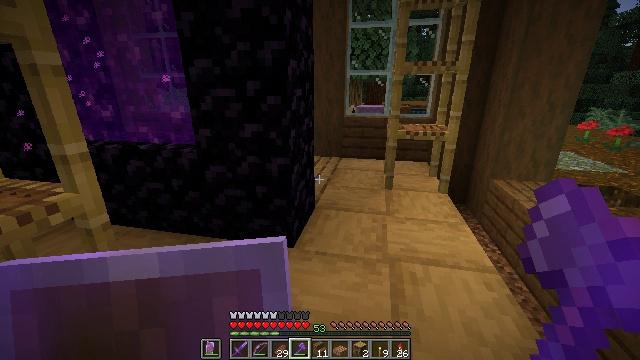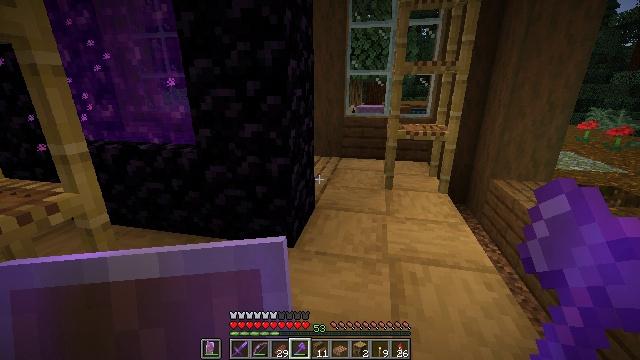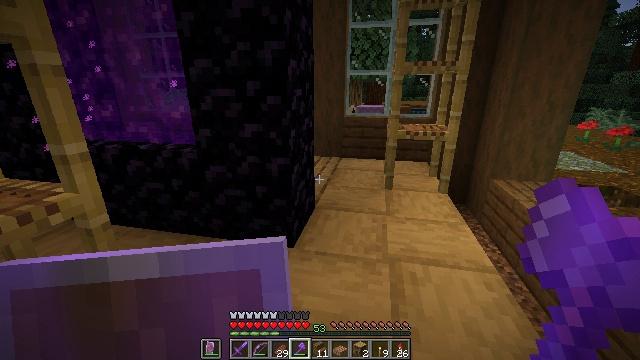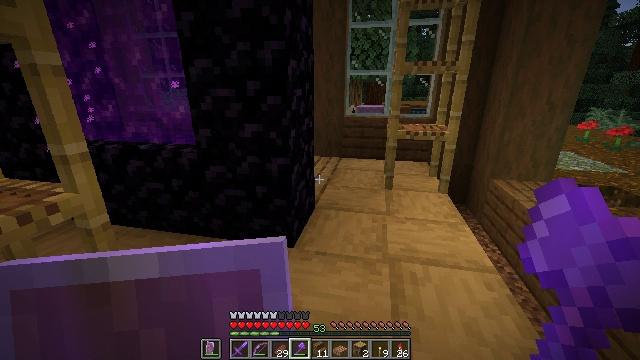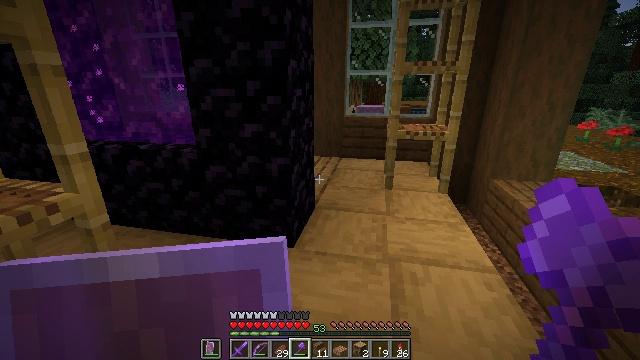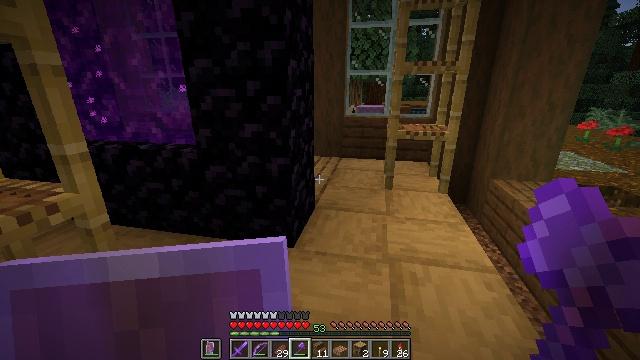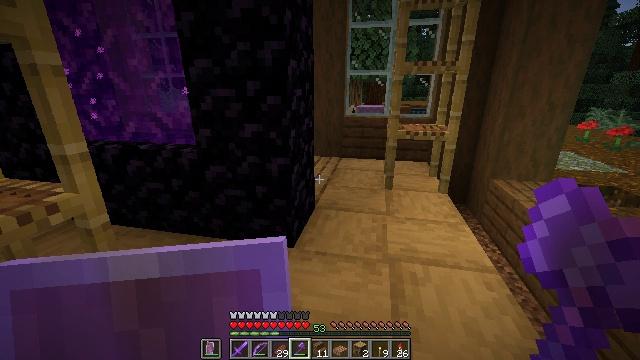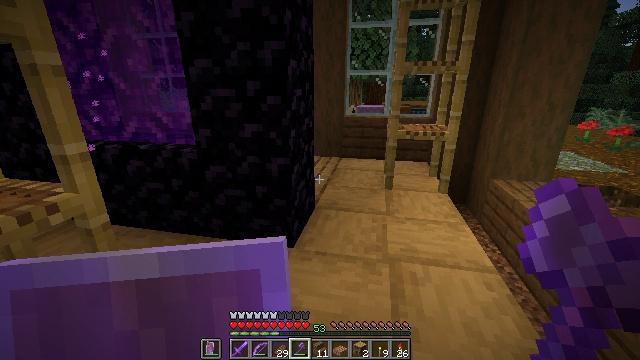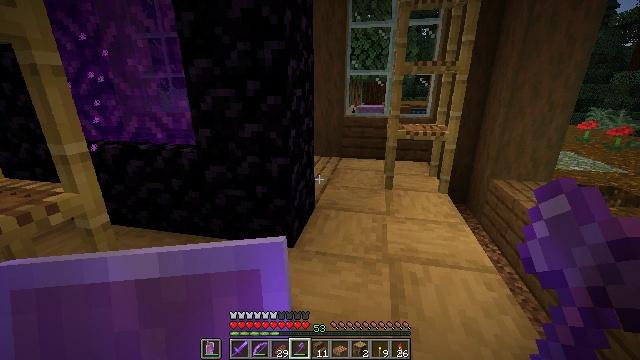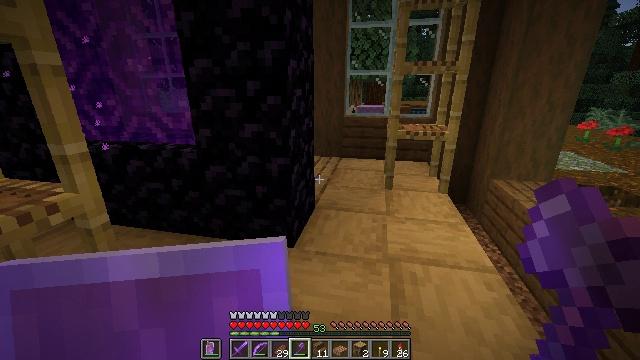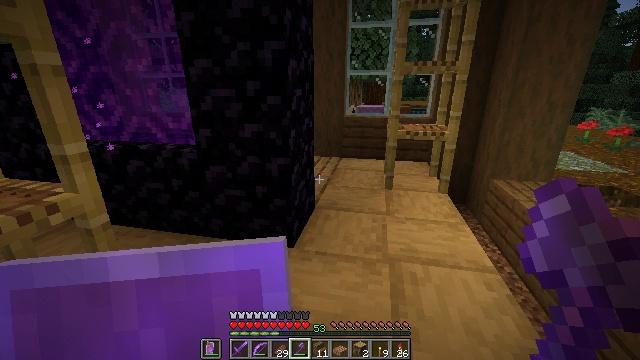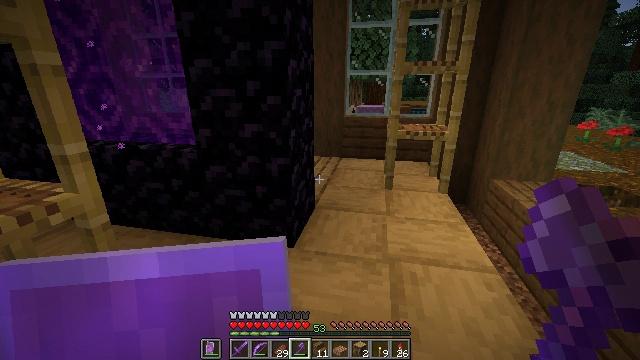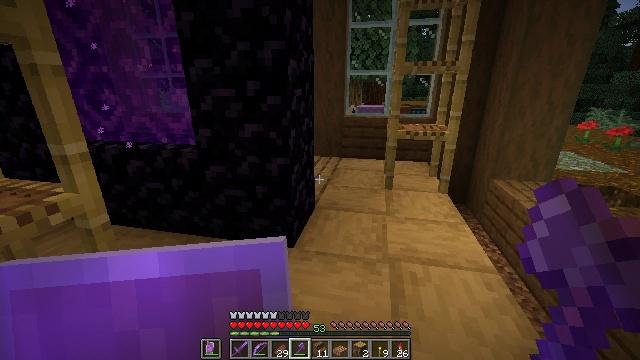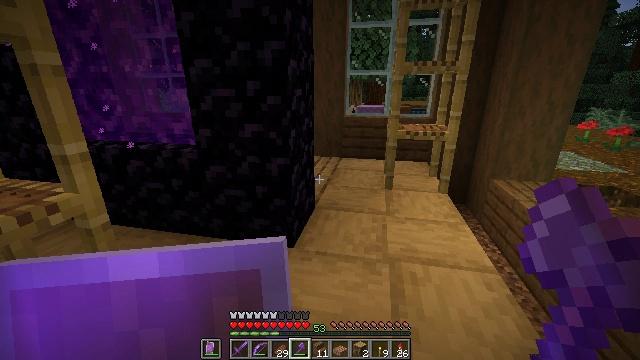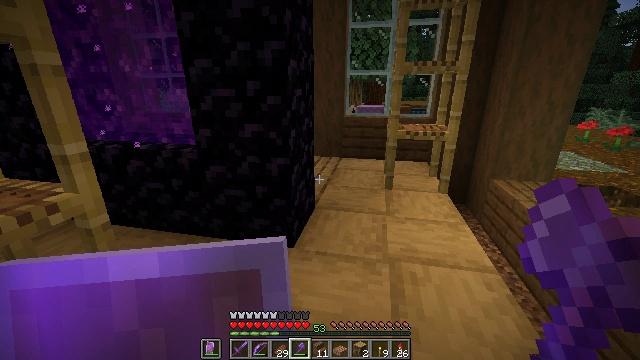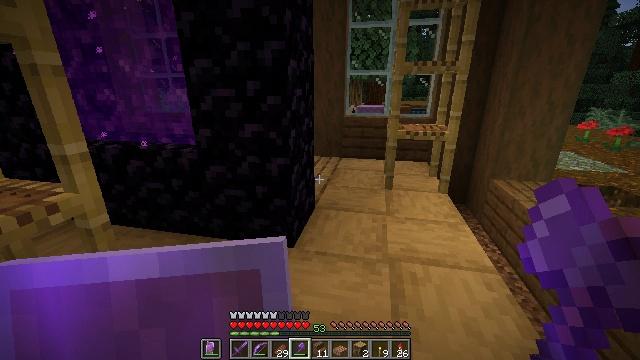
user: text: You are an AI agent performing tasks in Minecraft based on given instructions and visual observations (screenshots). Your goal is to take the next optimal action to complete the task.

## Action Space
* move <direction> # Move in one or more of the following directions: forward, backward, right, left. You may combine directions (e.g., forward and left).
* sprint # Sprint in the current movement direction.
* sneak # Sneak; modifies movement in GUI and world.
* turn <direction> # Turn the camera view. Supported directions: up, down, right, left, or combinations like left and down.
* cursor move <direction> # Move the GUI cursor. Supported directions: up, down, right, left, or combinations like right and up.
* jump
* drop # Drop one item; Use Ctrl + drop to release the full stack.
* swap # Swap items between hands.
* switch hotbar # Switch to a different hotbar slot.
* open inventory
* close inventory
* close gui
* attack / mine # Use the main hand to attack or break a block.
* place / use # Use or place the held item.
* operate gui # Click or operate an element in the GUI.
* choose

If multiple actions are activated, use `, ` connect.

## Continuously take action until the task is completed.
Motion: motion action
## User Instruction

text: Dismantle the scaffolding.
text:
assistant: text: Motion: no_op
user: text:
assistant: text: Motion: no_op
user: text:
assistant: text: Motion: no_op
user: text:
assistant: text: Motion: no_op
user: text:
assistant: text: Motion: no_op
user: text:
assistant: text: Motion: no_op
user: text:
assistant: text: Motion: no_op
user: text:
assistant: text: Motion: no_op
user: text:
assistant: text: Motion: no_op
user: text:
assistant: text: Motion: no_op
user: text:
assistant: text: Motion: no_op
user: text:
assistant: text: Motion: no_op
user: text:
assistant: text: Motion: no_op
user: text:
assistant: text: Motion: no_op
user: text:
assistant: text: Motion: no_op
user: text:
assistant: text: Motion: no_op
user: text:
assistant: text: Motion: no_op
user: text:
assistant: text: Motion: no_op
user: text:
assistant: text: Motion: no_op
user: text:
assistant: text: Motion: no_op
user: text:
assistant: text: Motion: no_op
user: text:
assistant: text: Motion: no_op
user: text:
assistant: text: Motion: no_op
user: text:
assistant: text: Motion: no_op
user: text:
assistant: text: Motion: no_op
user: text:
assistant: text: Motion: no_op
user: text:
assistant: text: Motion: no_op
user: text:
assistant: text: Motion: no_op
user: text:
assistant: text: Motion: no_op
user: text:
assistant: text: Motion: no_op